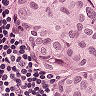
Metastatic tissue present: yes